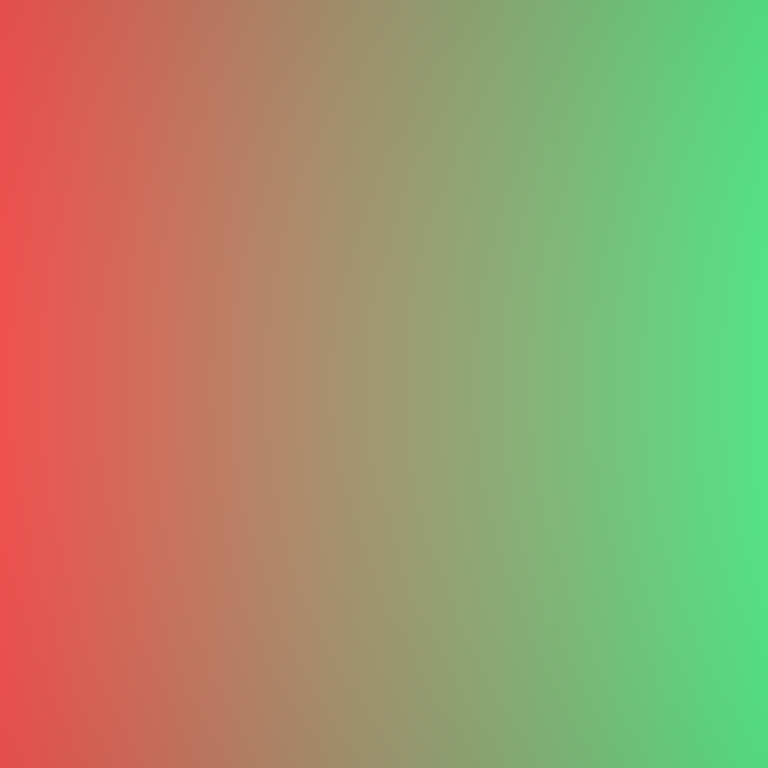
Abstract light effect, smooth gradient from red to green, calm atmosphere, soft blend, no room, no furniture, no objects.